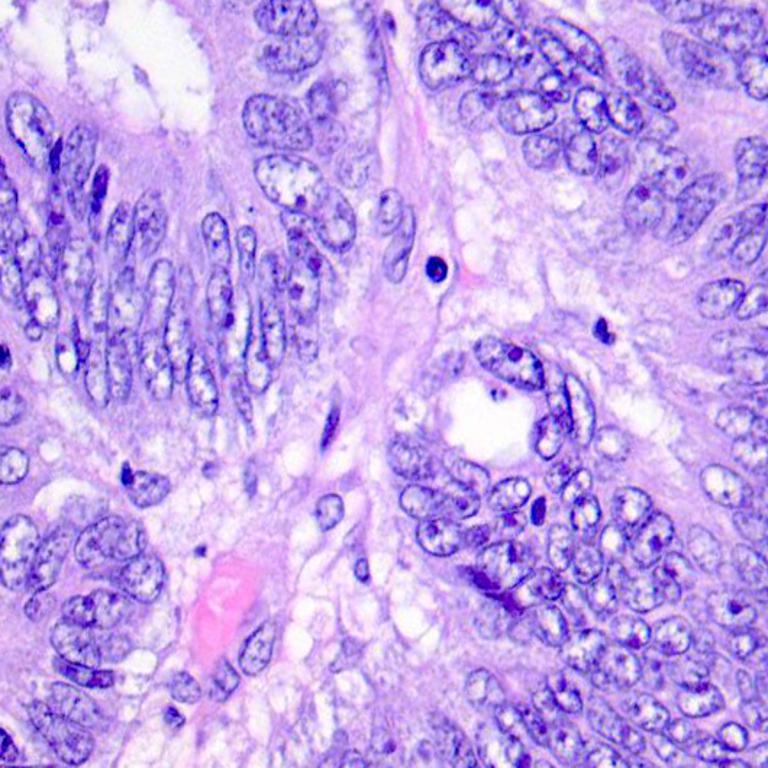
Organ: colon
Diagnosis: adenocarcinomas